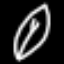
Label: leaf